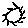
Label: sun